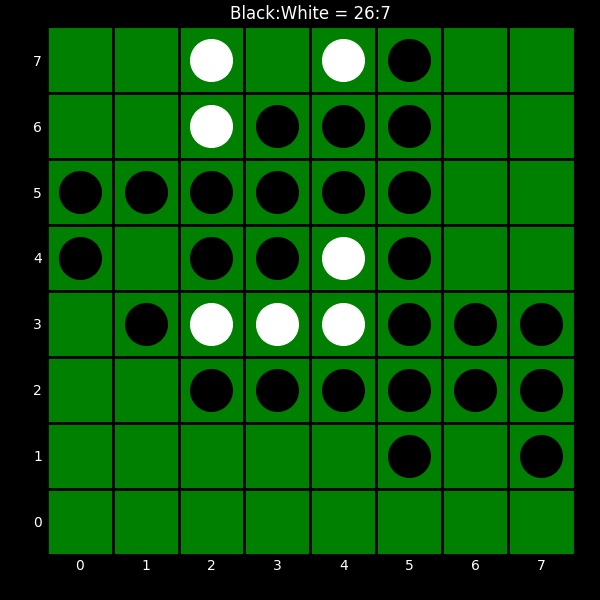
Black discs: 26
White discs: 7